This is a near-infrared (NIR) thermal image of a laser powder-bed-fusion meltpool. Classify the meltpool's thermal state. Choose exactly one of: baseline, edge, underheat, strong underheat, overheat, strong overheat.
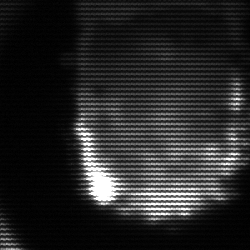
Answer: baseline